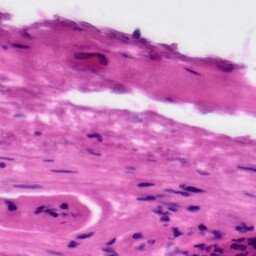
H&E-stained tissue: Tonsil